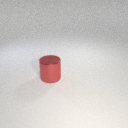
large red metal cylinder